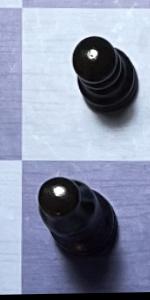
Label: Bishop_Black